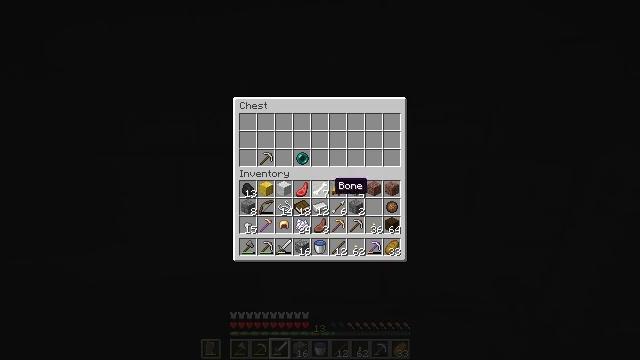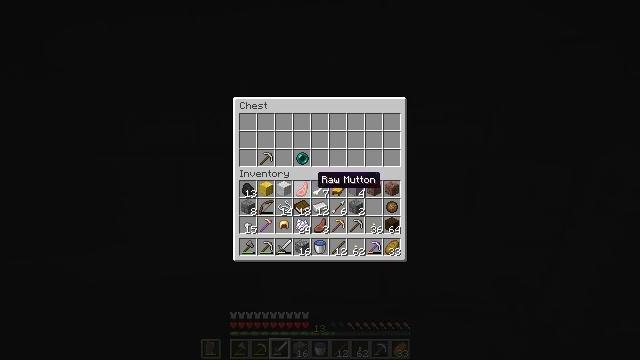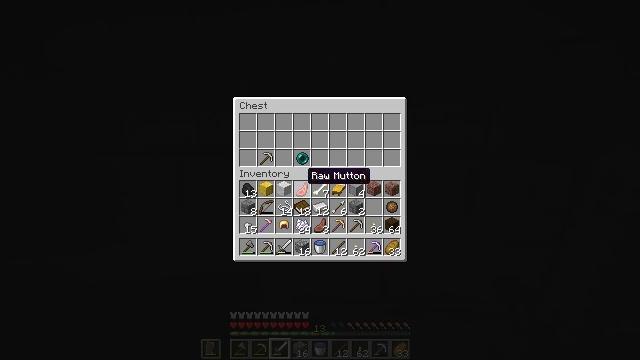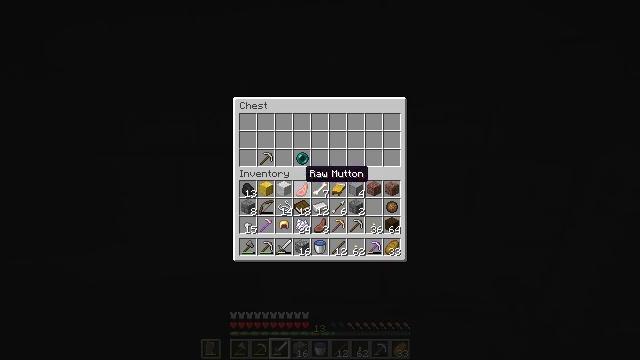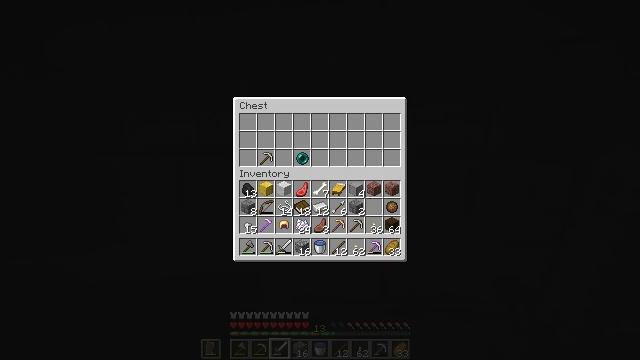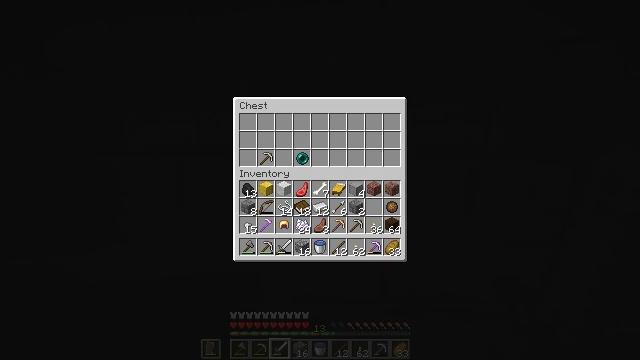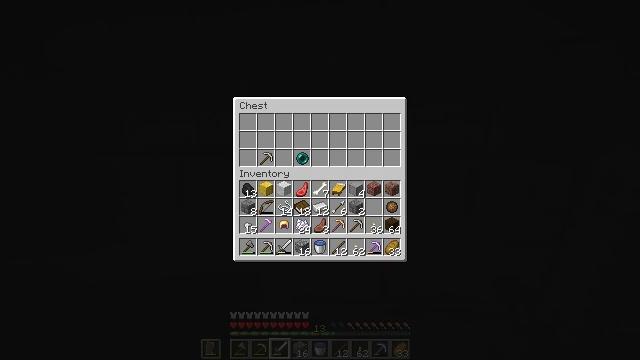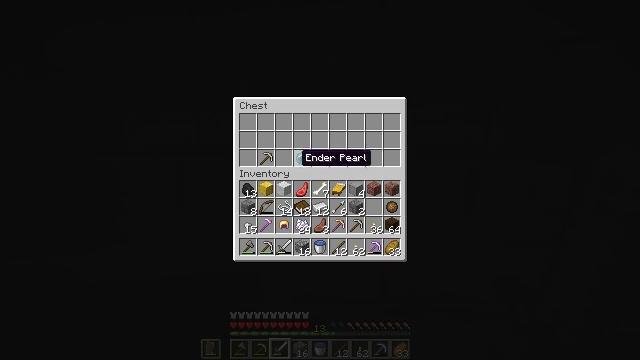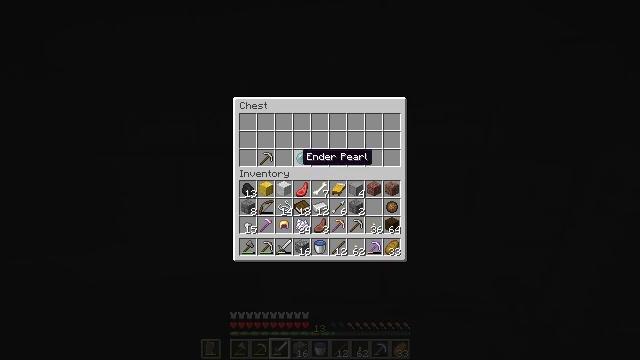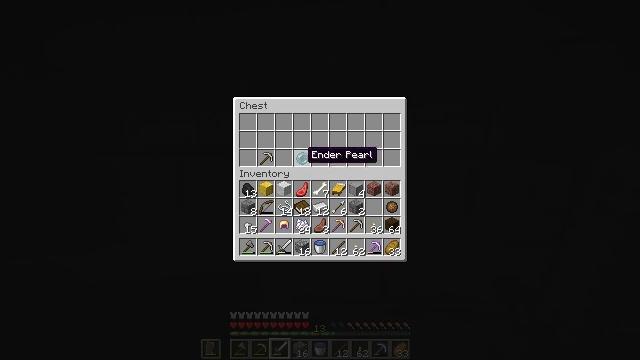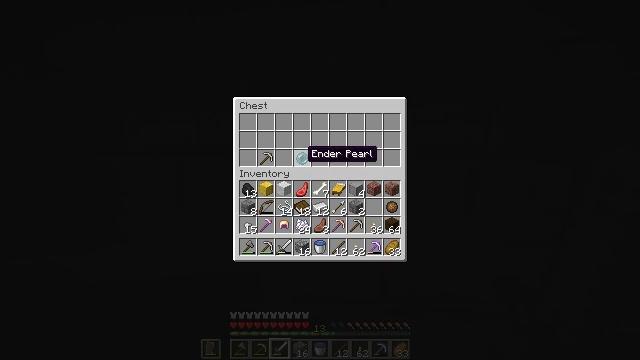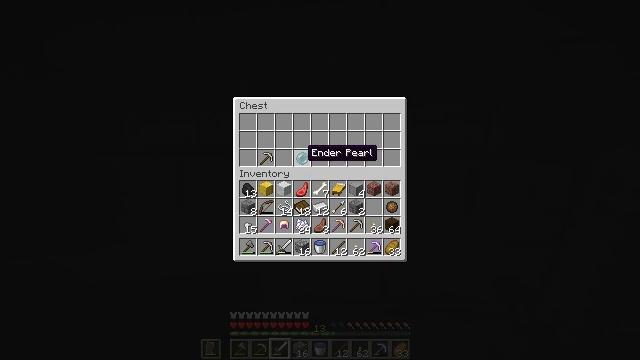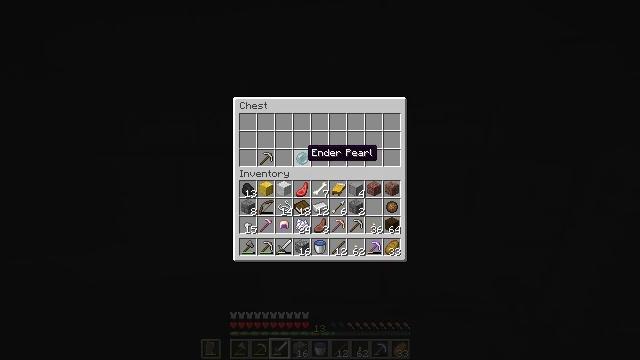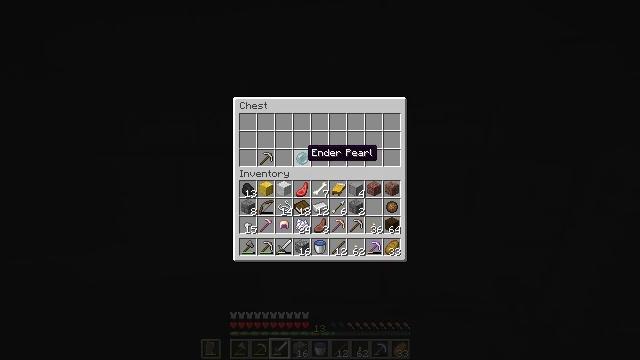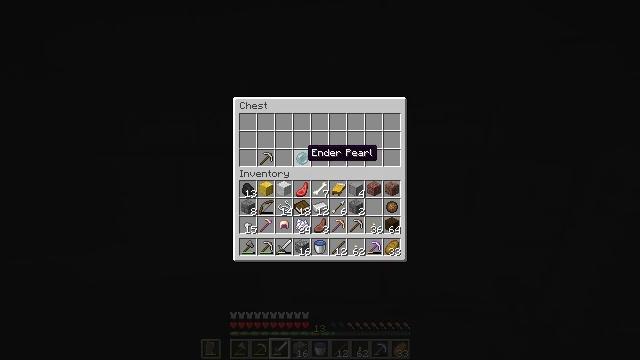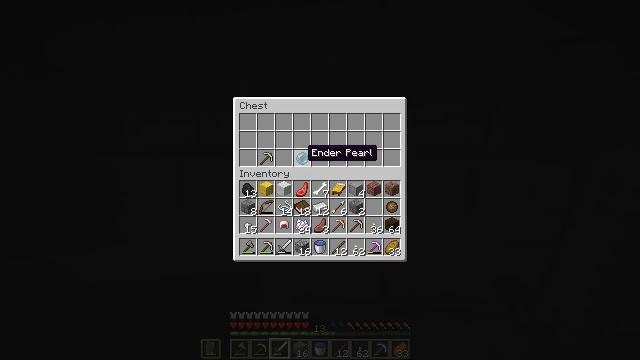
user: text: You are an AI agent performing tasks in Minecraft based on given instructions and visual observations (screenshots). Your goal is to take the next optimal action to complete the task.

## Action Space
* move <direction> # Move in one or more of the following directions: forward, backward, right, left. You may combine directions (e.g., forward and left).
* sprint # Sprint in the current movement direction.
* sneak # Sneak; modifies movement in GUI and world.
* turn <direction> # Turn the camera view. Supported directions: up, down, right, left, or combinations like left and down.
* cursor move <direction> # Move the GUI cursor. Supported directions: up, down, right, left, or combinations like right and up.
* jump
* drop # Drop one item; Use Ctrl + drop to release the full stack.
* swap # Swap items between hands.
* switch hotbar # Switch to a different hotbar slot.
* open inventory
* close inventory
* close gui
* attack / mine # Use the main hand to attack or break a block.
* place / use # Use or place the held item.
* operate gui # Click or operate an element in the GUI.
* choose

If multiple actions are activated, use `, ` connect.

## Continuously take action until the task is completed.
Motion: motion action
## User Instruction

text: Remove stone bricks from the inventory.
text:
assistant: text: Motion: cursor move left
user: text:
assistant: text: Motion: cursor move left
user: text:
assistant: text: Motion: no_op
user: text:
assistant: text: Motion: cursor move up
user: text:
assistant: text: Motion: sneak
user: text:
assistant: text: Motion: sneak
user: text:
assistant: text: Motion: sneak
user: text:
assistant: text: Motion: sneak
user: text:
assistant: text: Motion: sneak
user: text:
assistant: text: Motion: sneak
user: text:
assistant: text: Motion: sneak
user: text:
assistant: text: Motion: sneak
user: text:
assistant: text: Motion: sneak
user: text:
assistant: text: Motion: sneak
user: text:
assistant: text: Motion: sneak
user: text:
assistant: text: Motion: sneak
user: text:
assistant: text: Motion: sneak, operate gui
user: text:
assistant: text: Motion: sneak, operate gui
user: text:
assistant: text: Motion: sneak, operate gui
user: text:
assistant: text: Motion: sneak
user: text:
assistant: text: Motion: sneak
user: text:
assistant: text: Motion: sneak
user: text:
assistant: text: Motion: sneak
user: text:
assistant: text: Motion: sneak
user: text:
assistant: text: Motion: sneak
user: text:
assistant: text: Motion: sneak
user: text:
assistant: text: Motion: sneak
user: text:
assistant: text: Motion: no_op
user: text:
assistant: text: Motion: cursor move left
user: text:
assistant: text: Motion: no_op